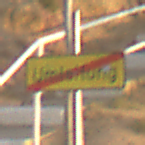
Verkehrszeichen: EndeDerUmleitungsankuendigung
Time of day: SunriseSunset
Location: Outdoor (Nature)
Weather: PartlyCloudy
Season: NotSpecified
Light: Natural